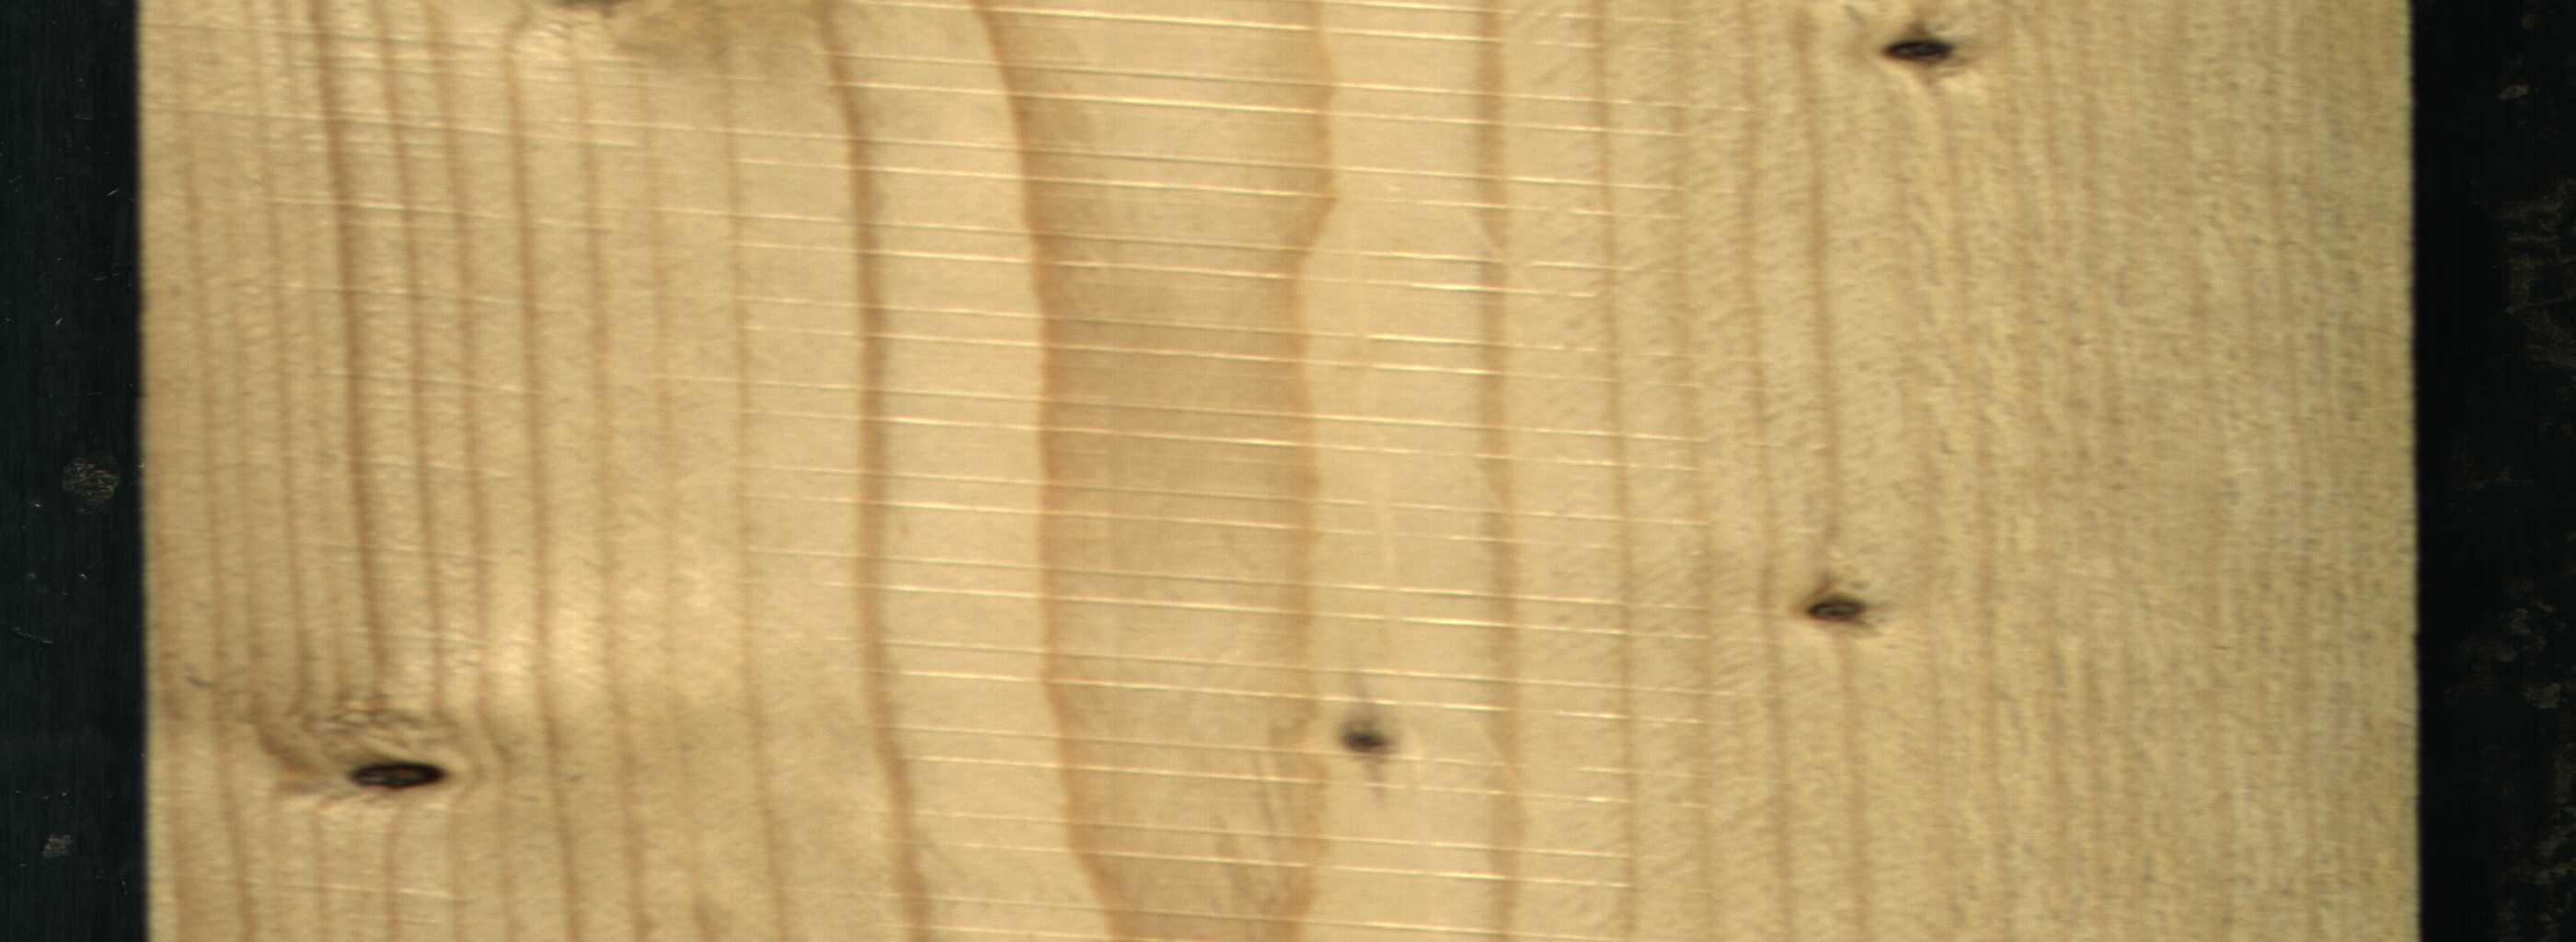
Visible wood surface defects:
Dead_Knot
Dead_Knot
Dead_Knot
Live_Knot